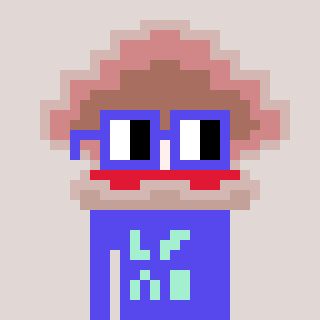
a pixel art character with square blue glasses, a oyster-shaped head and a computerblue-colored body on a warm background